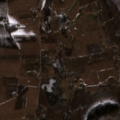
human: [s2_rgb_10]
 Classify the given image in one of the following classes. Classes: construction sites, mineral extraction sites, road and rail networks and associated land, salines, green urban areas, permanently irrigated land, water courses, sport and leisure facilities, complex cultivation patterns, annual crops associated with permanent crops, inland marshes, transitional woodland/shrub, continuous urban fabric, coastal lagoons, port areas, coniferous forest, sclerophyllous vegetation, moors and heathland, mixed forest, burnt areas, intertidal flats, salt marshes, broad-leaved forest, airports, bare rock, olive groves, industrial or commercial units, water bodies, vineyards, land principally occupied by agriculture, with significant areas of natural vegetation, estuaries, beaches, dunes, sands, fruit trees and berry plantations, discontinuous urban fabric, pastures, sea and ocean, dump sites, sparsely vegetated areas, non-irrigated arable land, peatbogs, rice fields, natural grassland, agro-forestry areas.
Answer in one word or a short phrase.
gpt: non-irrigated arable land, complex cultivation patterns, mixed forest, transitional woodland/shrub